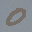
Label: 0